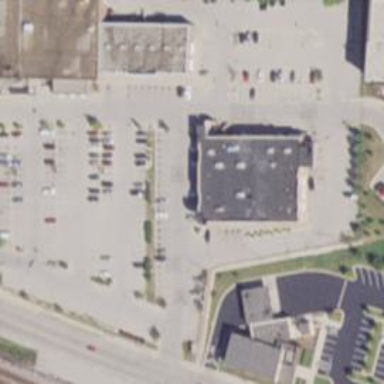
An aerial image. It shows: Pharmacy providing healthcare services.